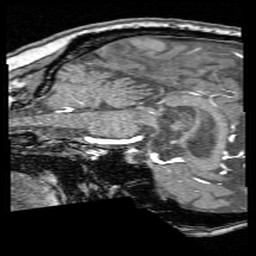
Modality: angio
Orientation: sagittal
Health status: ill
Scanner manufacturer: siemens
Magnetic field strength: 3 T
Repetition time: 0.023 s
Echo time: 0.00395 s